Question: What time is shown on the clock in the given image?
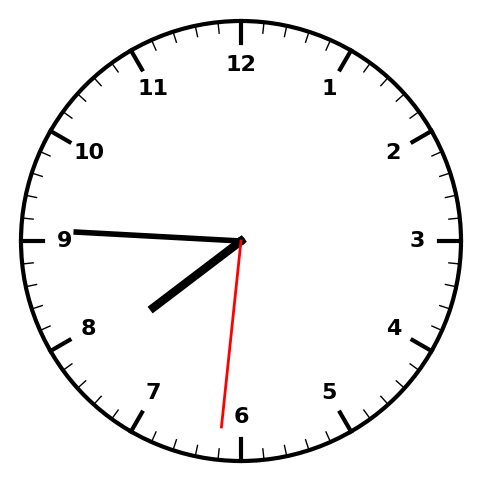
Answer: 07:45:31